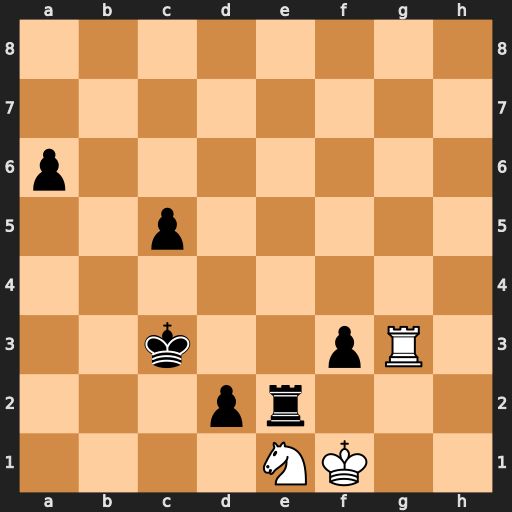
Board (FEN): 8/8/p7/2p5/8/2k2pR1/3pr3/4NK2
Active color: w
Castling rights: -
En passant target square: -
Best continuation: Rxf3+ Kb2 Kxe2 dxe1=Q+ Kxe1